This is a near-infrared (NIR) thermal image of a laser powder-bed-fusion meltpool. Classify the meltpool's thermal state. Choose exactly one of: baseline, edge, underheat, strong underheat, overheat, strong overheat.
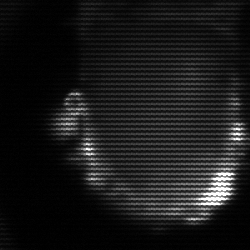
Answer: baseline